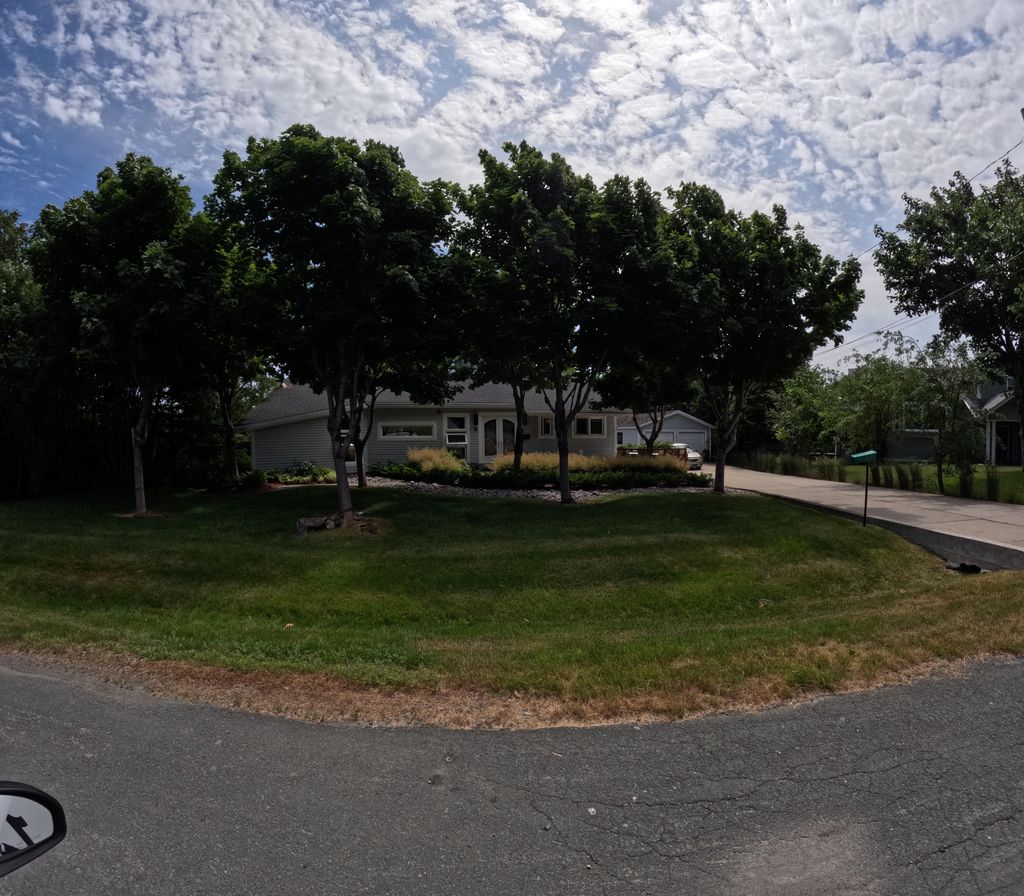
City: st_johns